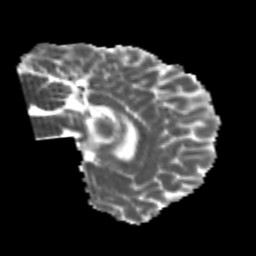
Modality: MD
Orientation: sagittal
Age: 24
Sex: male
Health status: healthy
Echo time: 0.074 s